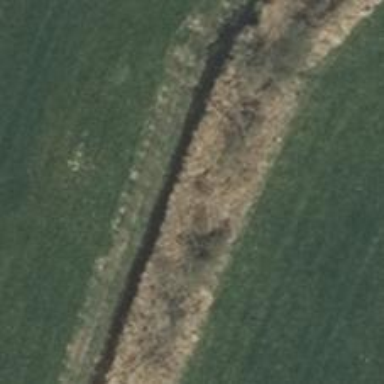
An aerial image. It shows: Row of deciduous broadleaved trees.